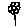
Label: flower